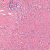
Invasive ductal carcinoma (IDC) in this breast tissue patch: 0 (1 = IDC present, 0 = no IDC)